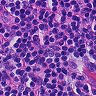
Metastatic tissue present: no